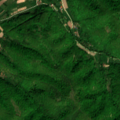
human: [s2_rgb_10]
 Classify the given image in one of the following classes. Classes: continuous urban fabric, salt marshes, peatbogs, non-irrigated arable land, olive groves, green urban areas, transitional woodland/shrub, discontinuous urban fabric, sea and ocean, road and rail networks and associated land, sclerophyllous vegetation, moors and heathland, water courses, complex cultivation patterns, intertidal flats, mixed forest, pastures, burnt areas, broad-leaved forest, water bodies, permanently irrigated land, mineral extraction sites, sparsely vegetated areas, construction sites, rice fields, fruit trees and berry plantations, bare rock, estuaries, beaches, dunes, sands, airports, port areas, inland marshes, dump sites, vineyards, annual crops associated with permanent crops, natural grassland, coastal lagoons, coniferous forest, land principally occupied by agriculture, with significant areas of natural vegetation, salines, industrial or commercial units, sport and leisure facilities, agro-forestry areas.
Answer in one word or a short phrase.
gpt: complex cultivation patterns, land principally occupied by agriculture, with significant areas of natural vegetation, broad-leaved forest